Question: In my front-end I want to use typescript with requireJs and AngularJs
I got typescript working with angularjs, but when I want to add requireJs nothing is working anymore. I hope someone can help me here :)
This is basically my structure:

In my index file i am refering the main file as my requireJs starting point
'''
</script><script src="/components/requirejs/require.js" data-main="/js/main">
'''
This is my main.ts
'''
///<reference path="types/collection.d.ts"/>
require.config({
baseUrl: '/js/',
paths: {
angular: '/components/angular/angular',
angularRoute: '/components/angular-route/angular-route'
},
shim: {
'angular': {'exports': 'angular'},
'angularRoute': ['angular']
},
priority: [
'angular'
]
});
require( [
'angular',
'app/appsetup'
], function(angular, app) {
'use strict';
$(document).ready(function () {
var $html = $('html');
angular.bootstrap($html, [app.app['name']]);
});
});
'''
Last but not least my appsetup file, where i am loading my app:
'''
///<reference path="../types/collection.d.ts"/>
/// <amd-dependency path="angular"/>
import controller = require("./../controllers/home/index");
import angular = require("angular");
export var app = angular.module('app', ['ngRoute'])
.controller('app.controllers.home.index', controller.HomeController);
return app;
'''
Also Webstorm underlines angular in the require statement and says that it cant find it.
Currently I am getting this error:
> Uncaught Error: [$injector:modulerr] Failed to instantiate module app
due to: Error: [$injector:nomod] Module 'app' is not available! You
either misspelled the module name or forgot to load it. If registering
a module ensure that you specify the de......0)
Do you guys know what I am doing wrong? Or do you have maybe some links to pages, where I can see how you can develop with these 3 technologies for large projects?
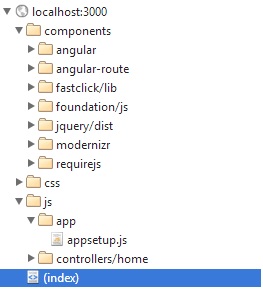
Answer: When typescript compiles it creates the define() function (for either requirejs or commonjs) based on the presence of either import or export. But notice that import and export work only on typescript modules not simple js files.
You can do something like this
'''
import myimportmodule = require("myimportmodule");
'''
Where your import module was
'''
export module myimportmodule
{
export class Test
{}
}
'''
And you can't do something like this.
'''
import angular = require("angular");
'''
simply because angular.js is not a typescript module.
look at the code below
'''
/**
* Created by Costa on 4/19/2014.
*/
///<reference path="../ts_references/reference.ts"/>
///<amd-dependency path="angular"/>
//register controllers
import ImportMainCtrl = require("controllers/import/importMainCtrl");
export module Controllers
{
var angular:ng.IAngularStatic = require("angular");
var ControllersAM:ng.IModule;
ControllersAM = angular.module('controllers', []);
ControllersAM.controller(ImportMainCtrl);
}
'''
Notice this line?
'''
///<amd-dependency path="angular"/>
'''
it will add a dependency into the define function so the js file looks like this:
'''
/**
* Created by Costa on 4/19/2014.
*/
///<reference path="../ts_references/reference.ts"/>
define(["require", "exports", "controllers/import/importMainCtrl", "angular"], function(require, exports, ImportMainCtrl) {
(function (Controllers) {
var angular = require("angular");
var ControllersAM;
ControllersAM = angular.module('controllers', []);
ControllersAM.controller(ImportMainCtrl);
})(exports.Controllers || (exports.Controllers = {}));
var Controllers = exports.Controllers;
});
//# sourceMappingURL=controllers.js.map
'''
Thats why you need this
'''
var angular:ng.IAngularStatic = require("angular");
'''
To access angular functionality.
Hope that helps.
Edited----
Or you can do the following in either angular.d.ts or another .d.ts file if you really want to import it like this
'''
declare module 'angular'{
export var angular:ng.IAngularStatic;
}
'''
this will create an external module declaration with the var angular inside and export it.